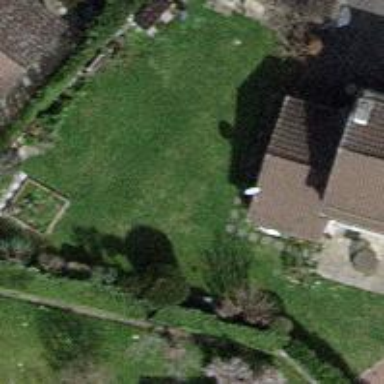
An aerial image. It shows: Garden surrounded by fence.